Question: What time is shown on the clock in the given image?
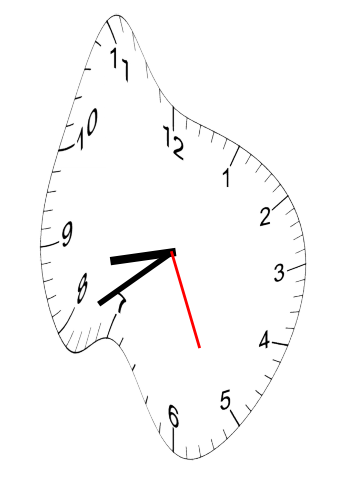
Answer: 08:39:26